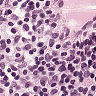
Metastatic tissue present: no